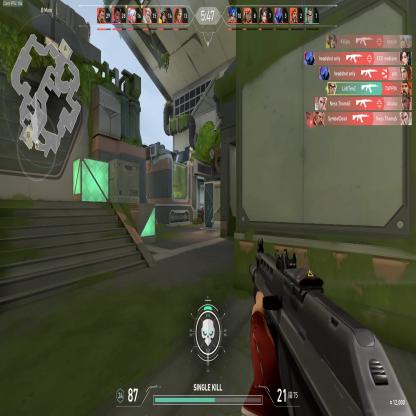
Label: enemy